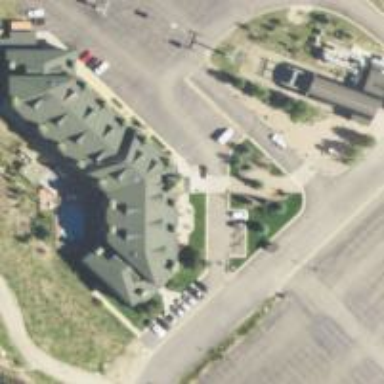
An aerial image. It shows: Hotel building.